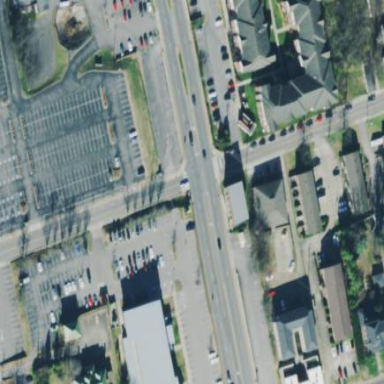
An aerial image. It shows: Parking area with asphalt surface.